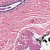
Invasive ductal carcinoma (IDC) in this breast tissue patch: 0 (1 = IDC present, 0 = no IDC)